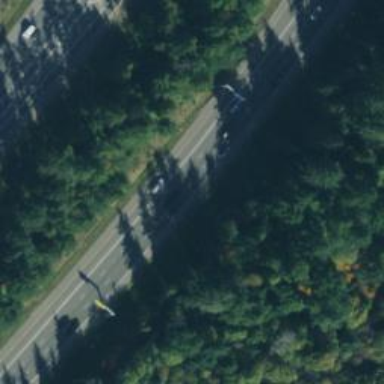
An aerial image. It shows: Motorway junction.